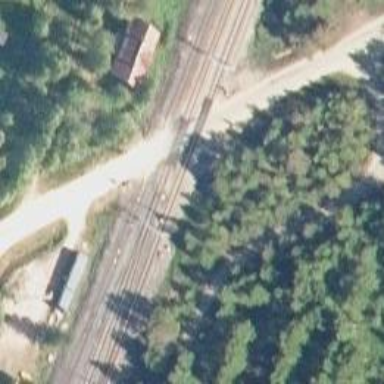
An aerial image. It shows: Railway with electrified contact lines.